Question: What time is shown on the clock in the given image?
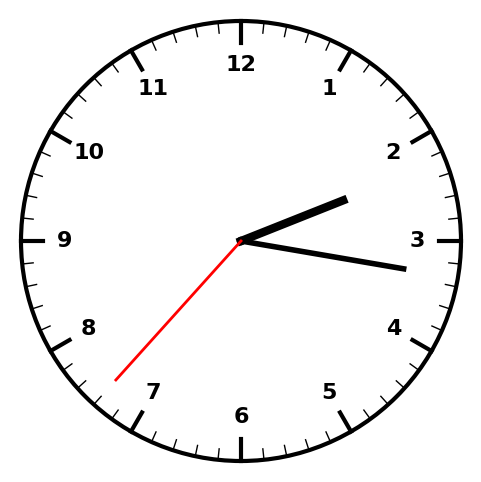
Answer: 02:16:37